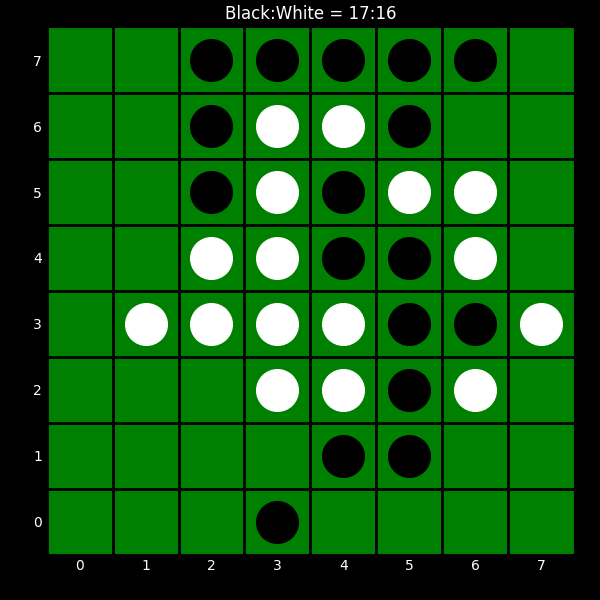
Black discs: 17
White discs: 16